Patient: sex F, age 71
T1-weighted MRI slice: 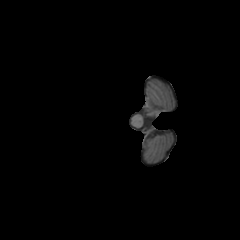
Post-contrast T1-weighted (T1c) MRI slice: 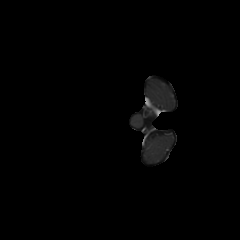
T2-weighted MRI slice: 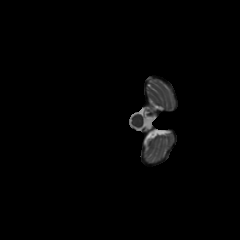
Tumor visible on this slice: no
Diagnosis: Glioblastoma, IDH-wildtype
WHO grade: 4